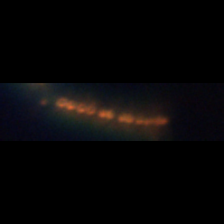
Taxon: Chaetoceros
Group: Diatoms